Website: bh-photo
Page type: address-validator
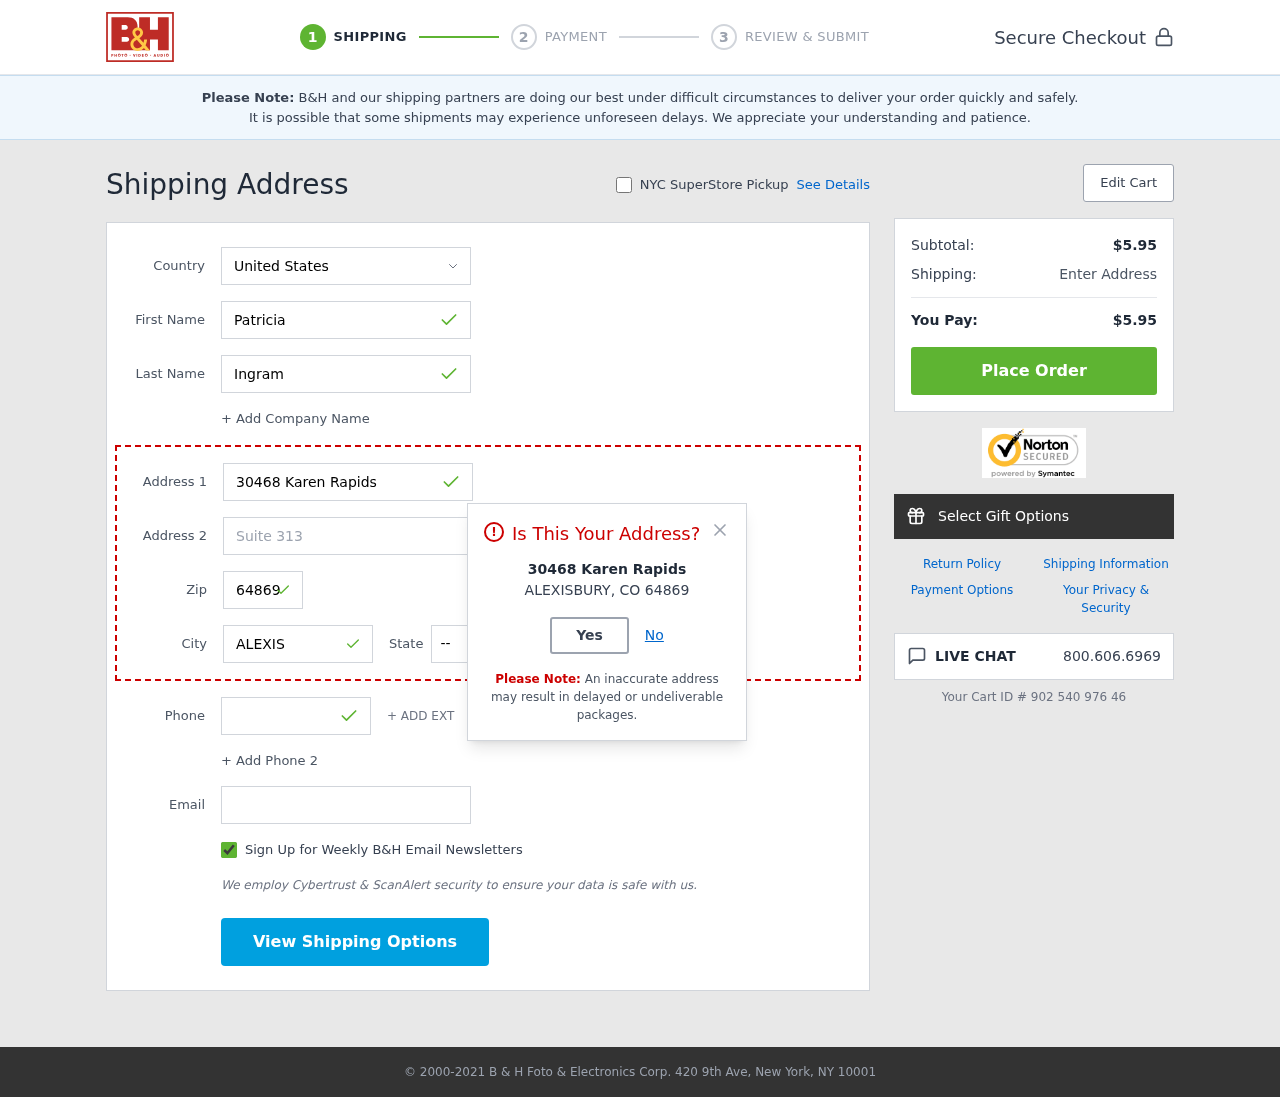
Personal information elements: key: PII_CITY
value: Alexisbury
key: PII_COUNTRY
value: United States
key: PII_EMAIL
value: patricia.ingram@gmail.com
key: PII_FIRSTNAME
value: Patricia
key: PII_LASTNAME
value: Ingram
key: PII_PHONE
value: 6247888399
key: PII_POSTCODE
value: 64869
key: PII_STATE_ABBR
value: CO
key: PII_STREET
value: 30468 Karen Rapids
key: PII_STREET2
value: Suite 313
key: PII_CITY_MODAL
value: ALEXISBURY
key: PII_POSTCODE_FULL
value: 64869
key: PII_POSTCODE_NUMERIC
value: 64869
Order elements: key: ORDER_SUBTOTAL
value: $5.95
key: ORDER_TOTAL
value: $5.95
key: ORDER_ID
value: Your Cart ID # 902 540 976 46